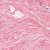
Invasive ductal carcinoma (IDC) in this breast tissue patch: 0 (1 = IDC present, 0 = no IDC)